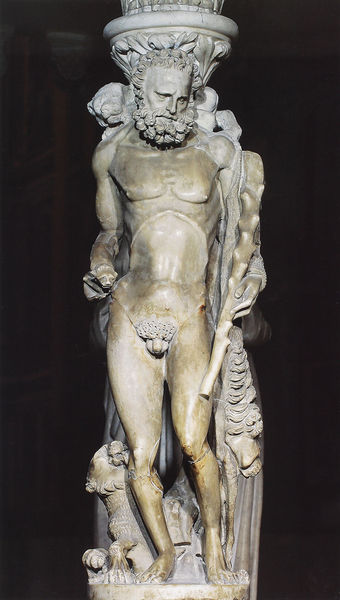
Titel: Kanzel
Künstler: Giovanni Pisano
Standort: Pisa, Dom (EU - I - Toskana)
Schlagwörter: hand, mann, nackt, weiß, marmor, säule, blick, bart, stein, haare, skulptur, bein, alter mann, stab, gesenkt, bildhauerei, barfuss, penis, zepter, glied, rippenbogen